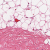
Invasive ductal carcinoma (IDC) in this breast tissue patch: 0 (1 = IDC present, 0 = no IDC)